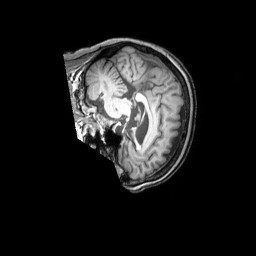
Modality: T1w
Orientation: sagittal
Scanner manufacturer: philips
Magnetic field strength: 3 T
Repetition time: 0.009875 s
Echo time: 0.004603 s